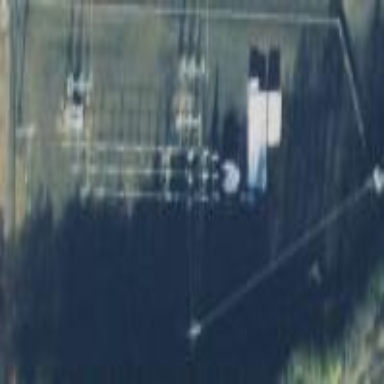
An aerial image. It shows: Power substation.